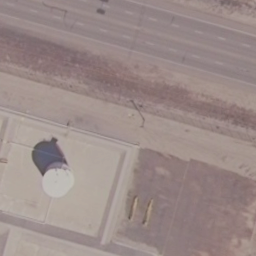
Label: storage tanks